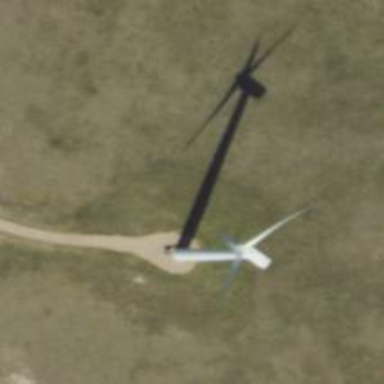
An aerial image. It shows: Wind generator with horizontal axis. The generator is wind turbine.